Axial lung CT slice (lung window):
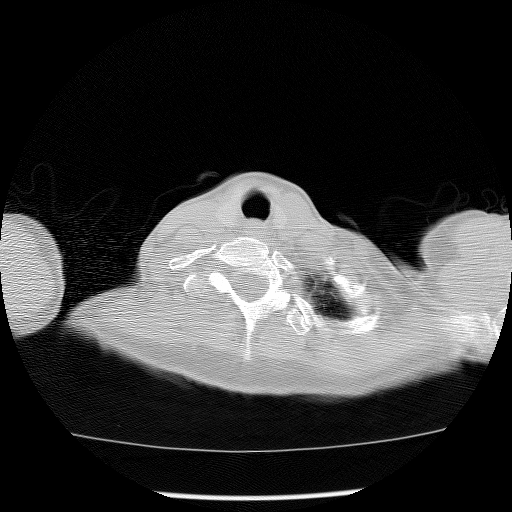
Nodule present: no